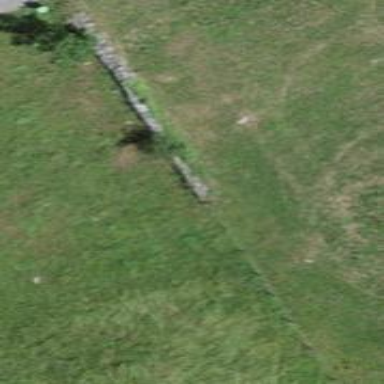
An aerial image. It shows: Wall barrier.